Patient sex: M
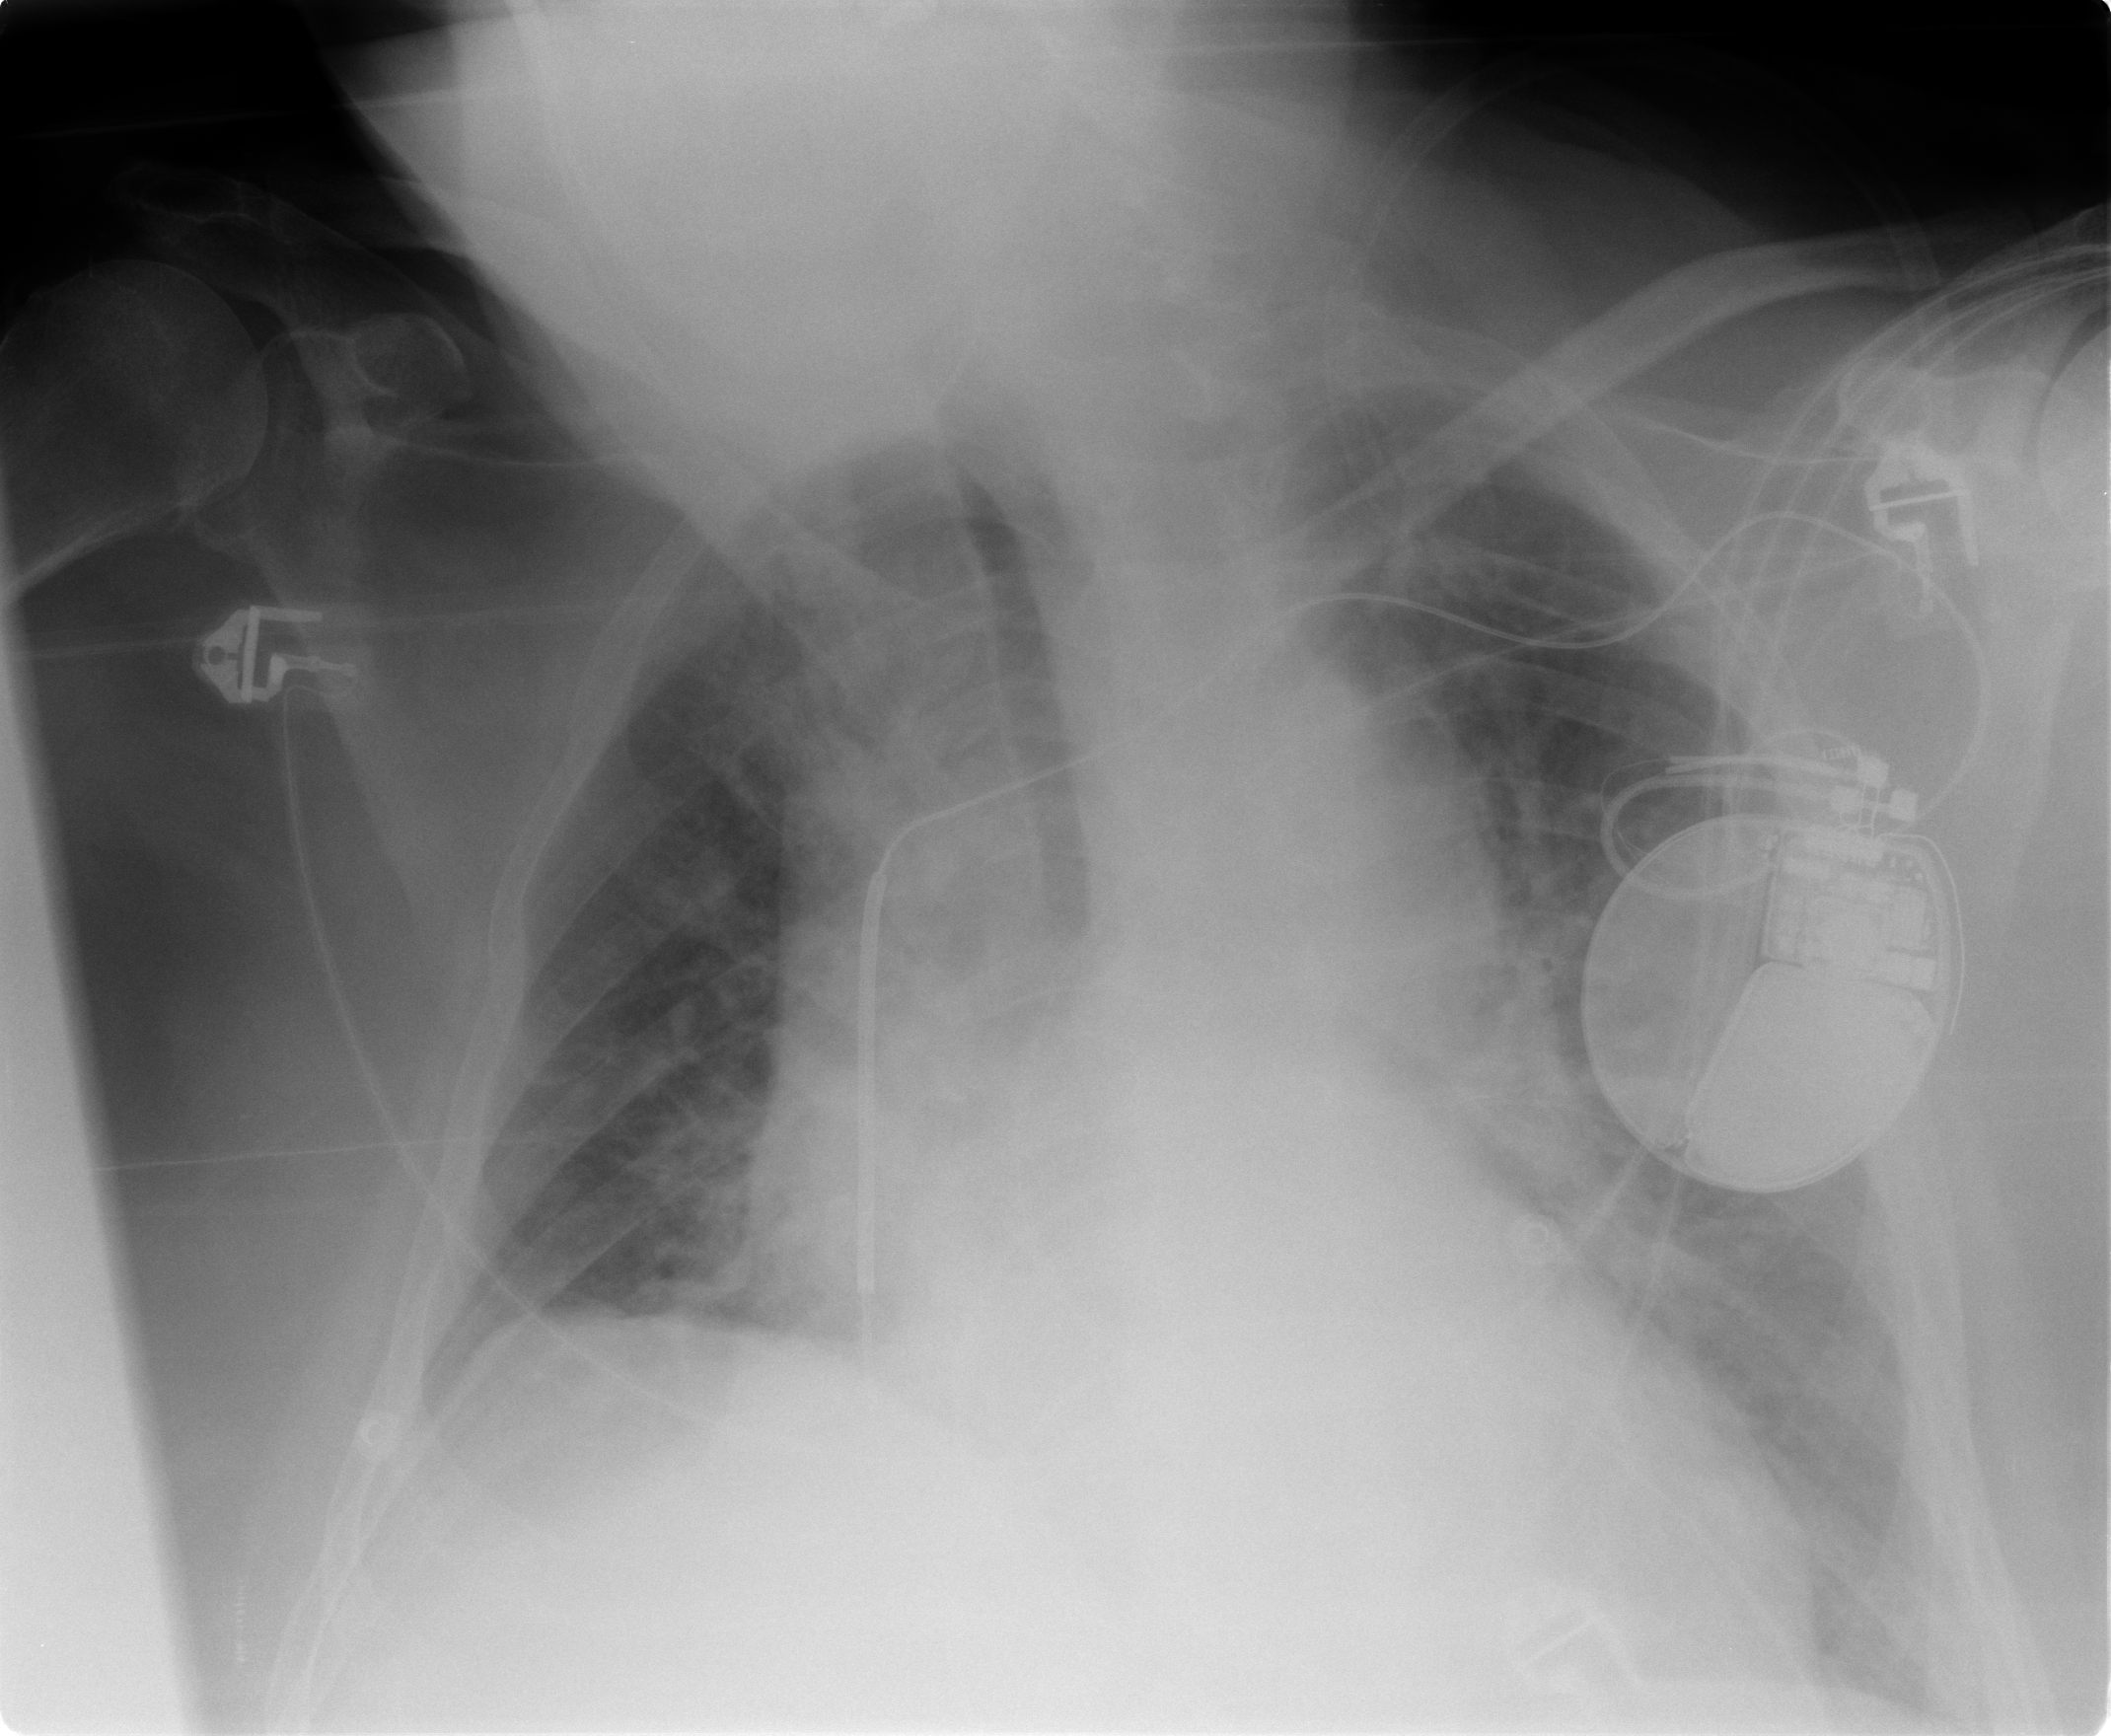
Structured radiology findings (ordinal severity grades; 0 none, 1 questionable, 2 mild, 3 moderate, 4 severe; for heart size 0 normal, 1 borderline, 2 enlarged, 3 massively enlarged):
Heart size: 2
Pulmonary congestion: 3
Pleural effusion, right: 1
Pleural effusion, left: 0
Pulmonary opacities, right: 2
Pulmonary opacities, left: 0
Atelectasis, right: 2
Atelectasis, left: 2